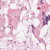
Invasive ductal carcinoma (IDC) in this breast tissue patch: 1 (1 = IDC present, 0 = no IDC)